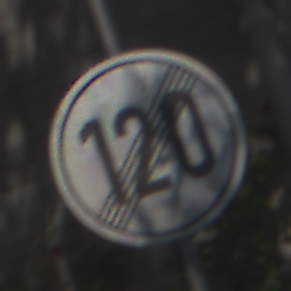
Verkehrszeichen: EndeGeschwindigkeit120
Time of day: Midday
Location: Outdoor (Suburban)
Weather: Clear
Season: NotSpecified
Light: Natural